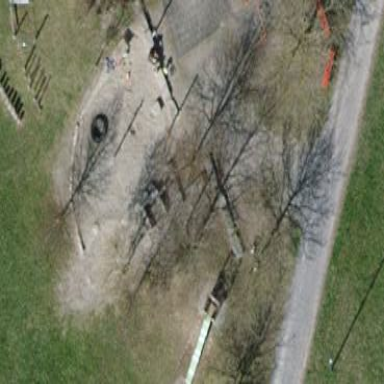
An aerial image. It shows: Playground area for leisure land.